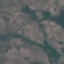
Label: HerbaceousVegetation